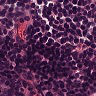
Metastatic tissue present: no